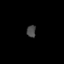
Tissue: skin
Cell type: Epithelial cells
Senescence score: 0.273
Nuclear area (px): 107
Mean DAPI intensity: 72.579